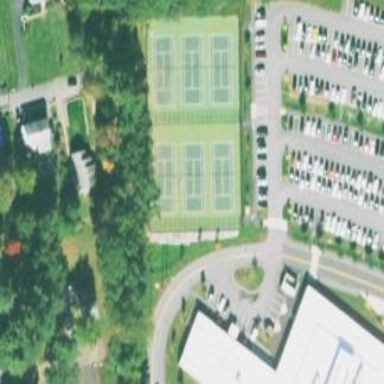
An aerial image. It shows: Tennis court on pitch designated for leisure land.